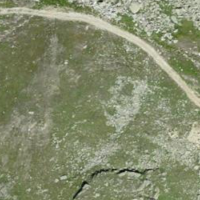
EUNIS habitat code: 31
Species observed at this site:
Phoenicurus ochruros